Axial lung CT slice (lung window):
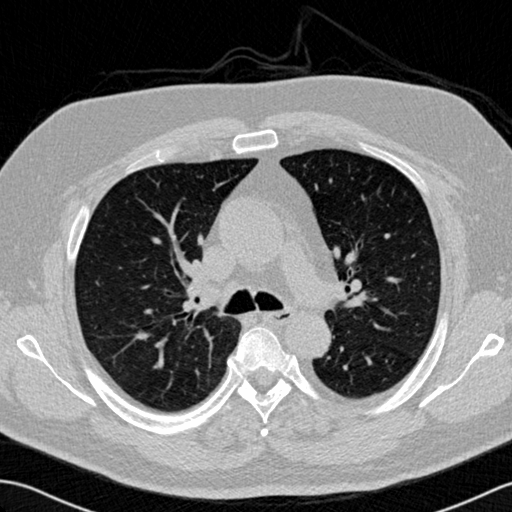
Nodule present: no